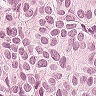
Metastatic tissue present: yes